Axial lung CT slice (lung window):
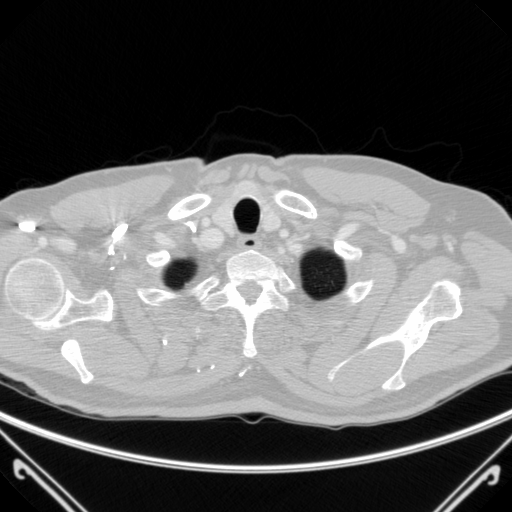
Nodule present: no